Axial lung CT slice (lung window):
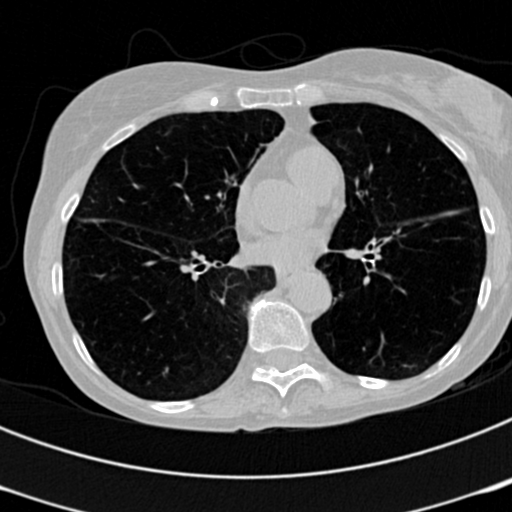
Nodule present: no